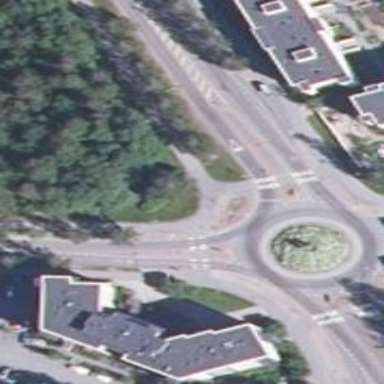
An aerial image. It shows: Secondary road made of asphalt leading to roundabout.